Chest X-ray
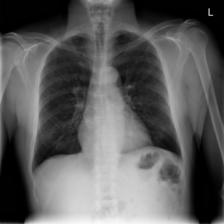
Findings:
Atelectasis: negative
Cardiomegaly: negative
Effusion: negative
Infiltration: negative
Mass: negative
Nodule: negative
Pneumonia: negative
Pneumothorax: negative
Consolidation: negative
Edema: negative
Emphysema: negative
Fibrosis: negative
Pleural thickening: negative
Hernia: negative